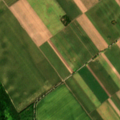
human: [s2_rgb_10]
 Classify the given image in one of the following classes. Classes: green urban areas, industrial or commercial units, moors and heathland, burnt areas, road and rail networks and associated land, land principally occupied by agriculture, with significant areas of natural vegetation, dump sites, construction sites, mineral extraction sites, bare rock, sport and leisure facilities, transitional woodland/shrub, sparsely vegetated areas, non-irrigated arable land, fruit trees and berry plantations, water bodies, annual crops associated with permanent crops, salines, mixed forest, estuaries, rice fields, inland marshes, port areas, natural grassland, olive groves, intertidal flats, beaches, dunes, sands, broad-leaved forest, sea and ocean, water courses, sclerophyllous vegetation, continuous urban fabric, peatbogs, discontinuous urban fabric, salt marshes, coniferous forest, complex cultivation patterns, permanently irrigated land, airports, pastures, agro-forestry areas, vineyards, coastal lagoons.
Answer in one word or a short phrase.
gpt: non-irrigated arable land, broad-leaved forest, mixed forest